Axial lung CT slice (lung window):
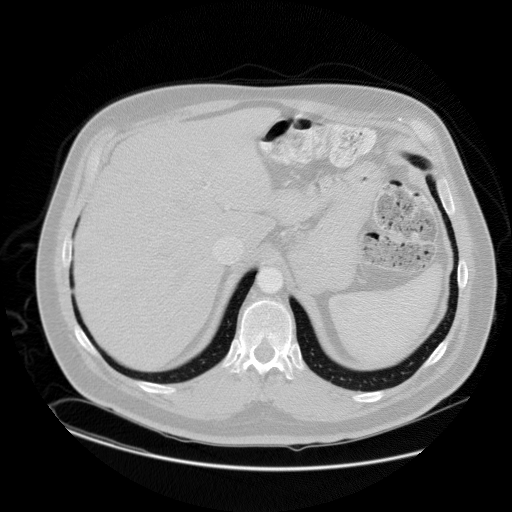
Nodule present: no